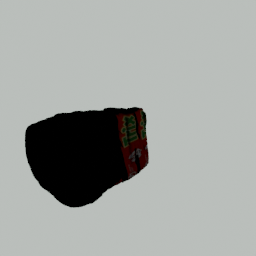
Label: nature